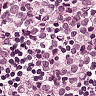
Metastatic tissue present: yes